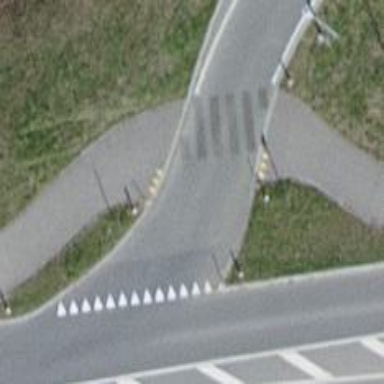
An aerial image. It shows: Unmarked road crossing.